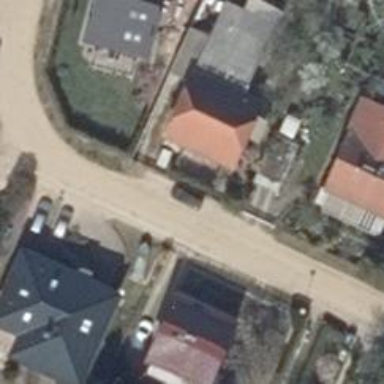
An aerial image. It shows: Driveway.